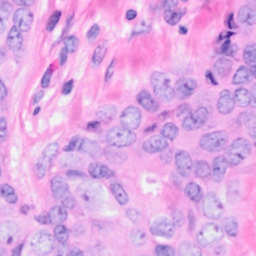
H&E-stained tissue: Breast